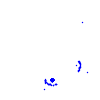
Particle: pion